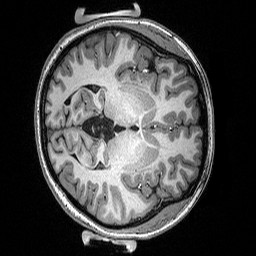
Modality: T1w
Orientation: axial
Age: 21
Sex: female
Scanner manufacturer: siemens
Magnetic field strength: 3 T
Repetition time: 2.53 s
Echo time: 0.0033 s